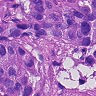
Metastatic tissue present: yes